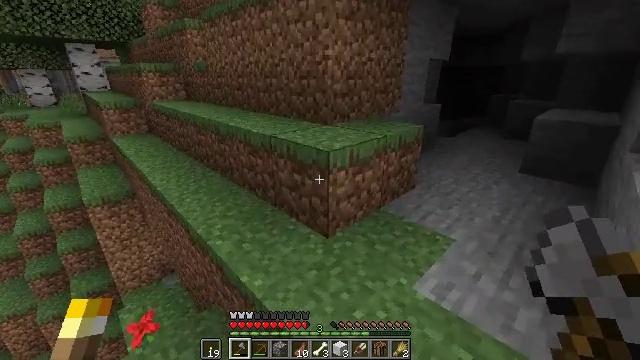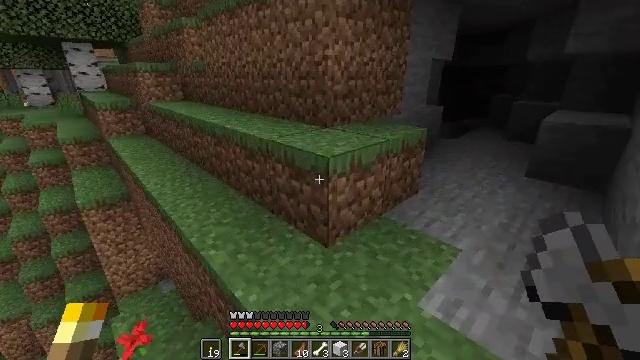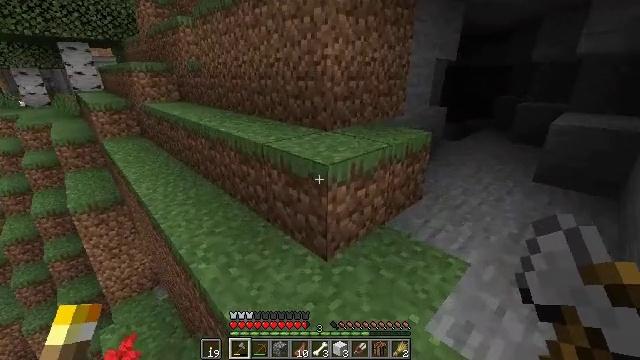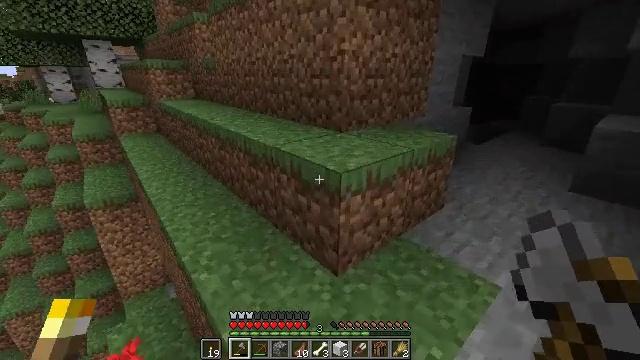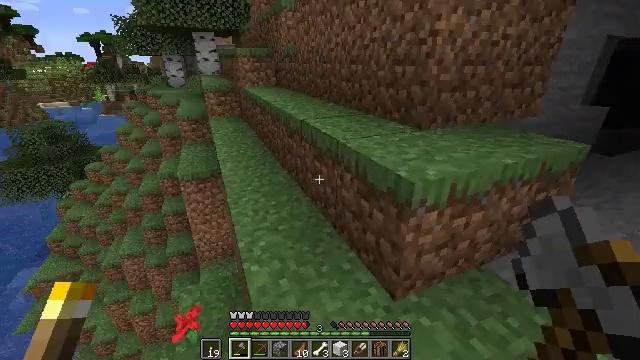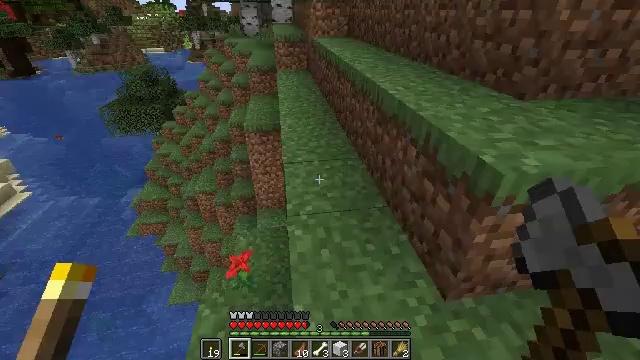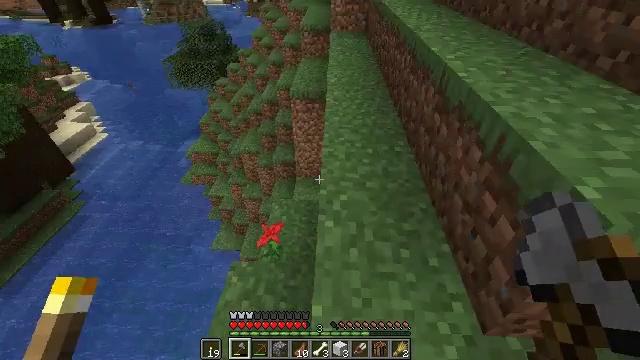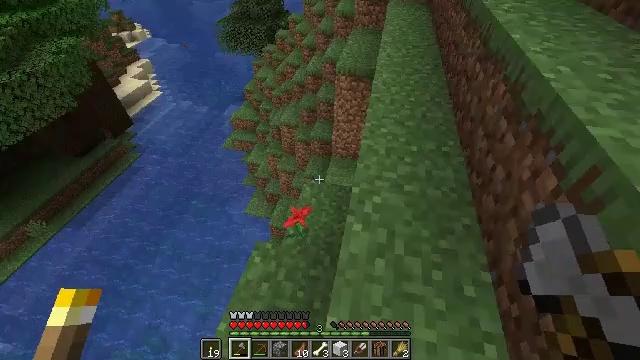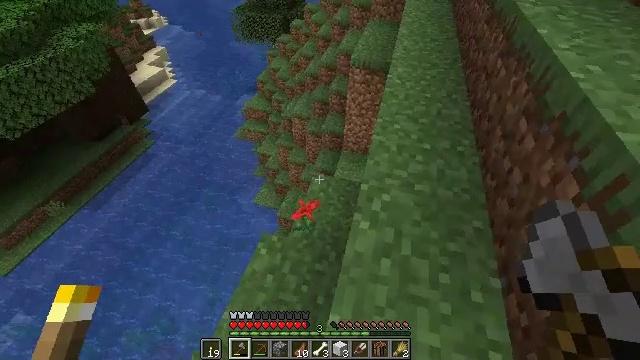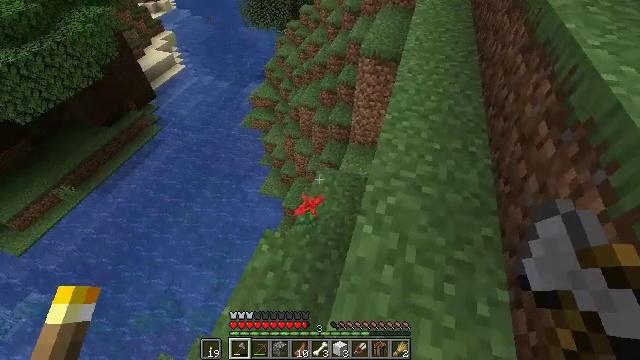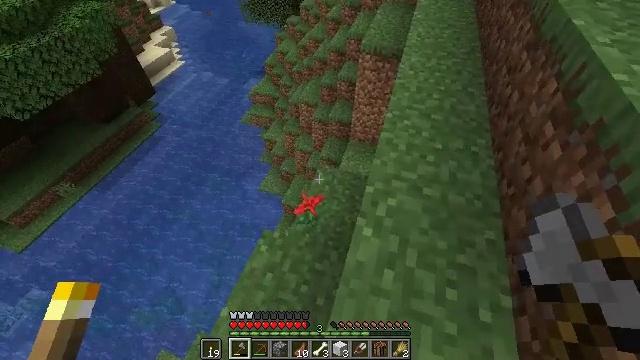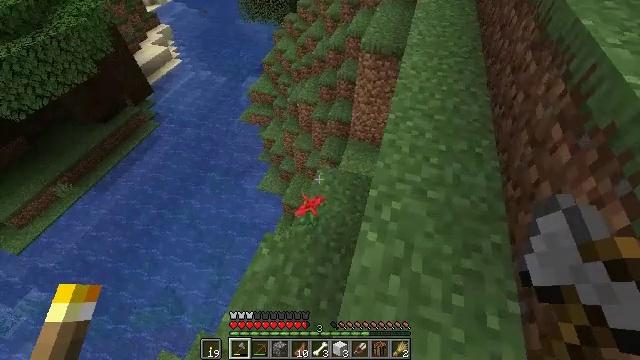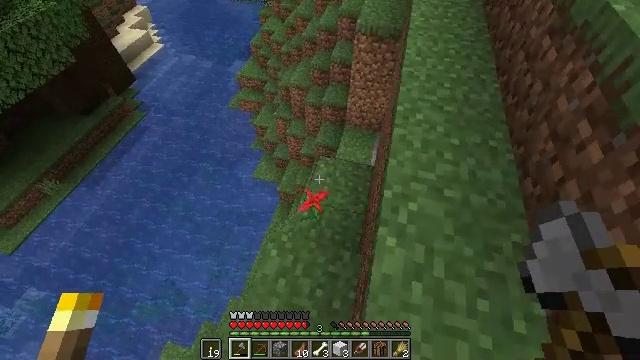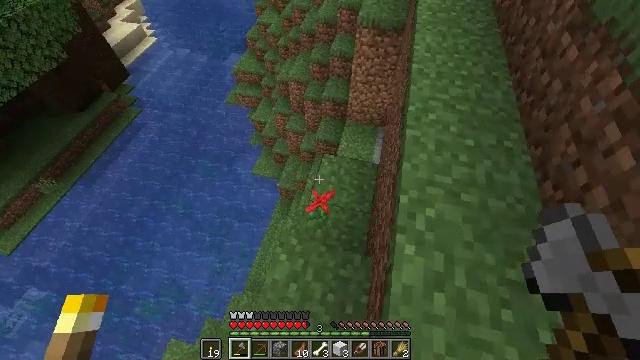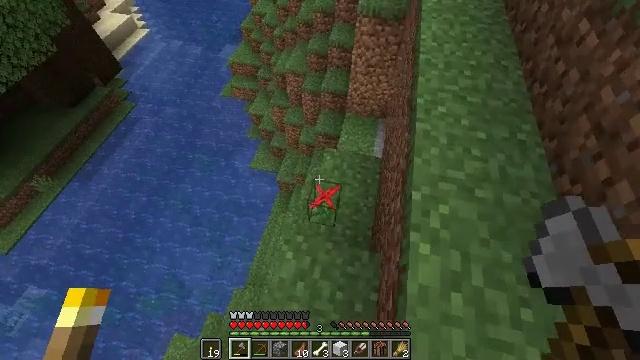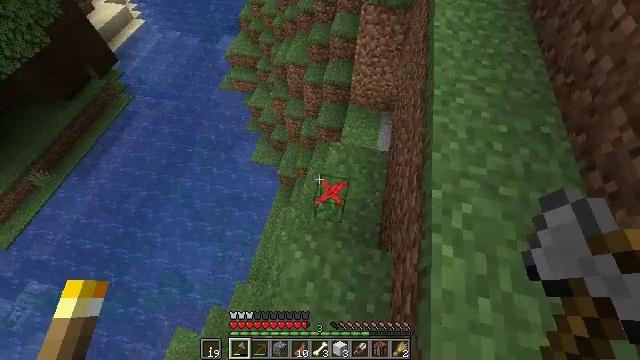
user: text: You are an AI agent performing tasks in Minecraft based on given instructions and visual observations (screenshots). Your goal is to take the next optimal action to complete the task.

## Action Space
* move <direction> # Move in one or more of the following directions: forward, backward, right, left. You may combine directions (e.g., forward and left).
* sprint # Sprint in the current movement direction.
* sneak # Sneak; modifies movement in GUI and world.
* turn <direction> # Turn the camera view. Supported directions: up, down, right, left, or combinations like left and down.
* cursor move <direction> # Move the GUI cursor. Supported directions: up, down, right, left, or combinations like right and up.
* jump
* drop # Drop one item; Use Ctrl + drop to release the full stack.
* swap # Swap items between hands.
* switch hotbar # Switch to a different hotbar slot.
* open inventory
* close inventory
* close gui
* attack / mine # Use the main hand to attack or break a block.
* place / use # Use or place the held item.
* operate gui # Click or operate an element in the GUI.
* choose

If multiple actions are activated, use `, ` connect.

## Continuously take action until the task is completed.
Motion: motion action
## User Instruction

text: Gather poppy from the ground.
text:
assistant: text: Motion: move forward
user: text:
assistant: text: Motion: move forward
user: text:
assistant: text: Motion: move forward, turn left
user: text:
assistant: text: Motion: move forward, turn left and down
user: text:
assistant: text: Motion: move forward, turn left and down
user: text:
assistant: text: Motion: move forward, turn left and down
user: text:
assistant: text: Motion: move forward, turn left and down
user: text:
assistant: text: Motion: turn left and down
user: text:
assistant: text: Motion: turn left and down
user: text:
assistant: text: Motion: no_op
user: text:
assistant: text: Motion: move forward and move left
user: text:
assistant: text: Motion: move forward and move left, turn right and down
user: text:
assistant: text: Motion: move forward and move left, turn down
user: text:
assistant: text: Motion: move forward and move left, turn right and down
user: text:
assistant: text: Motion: move forward, turn down
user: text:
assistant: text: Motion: turn down
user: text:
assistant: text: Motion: turn down
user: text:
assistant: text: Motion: turn right and down
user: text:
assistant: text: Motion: turn right and down
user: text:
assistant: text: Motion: turn right and down
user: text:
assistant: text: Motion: turn down
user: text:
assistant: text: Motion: turn right
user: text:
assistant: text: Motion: turn right and down
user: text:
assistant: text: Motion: turn right and down
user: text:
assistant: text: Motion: turn right and down
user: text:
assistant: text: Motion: turn right and down
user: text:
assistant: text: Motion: turn right
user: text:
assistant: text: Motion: move forward
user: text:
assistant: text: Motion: move forward
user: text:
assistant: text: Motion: move forward